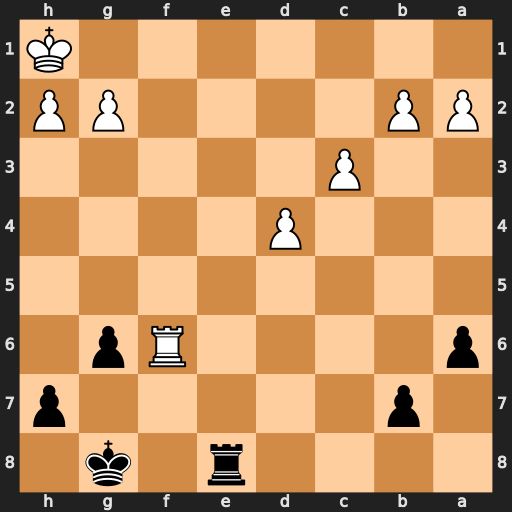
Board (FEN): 4r1k1/1p5p/p4Rp1/8/3P4/2P5/PP4PP/7K
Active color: b
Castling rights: -
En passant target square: -
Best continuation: Re1+ Rf1 Rxf1#